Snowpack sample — Buffalo Mountain, Silverthorne, Colorado, USA (1/25/25, 10:11 AM MST)
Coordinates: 39.6222, -106.1139
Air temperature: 22 °F
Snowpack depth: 110 cm
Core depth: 10 cm
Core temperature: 46.4 °F
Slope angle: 12°, slope face: 102°
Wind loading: high
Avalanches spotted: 0
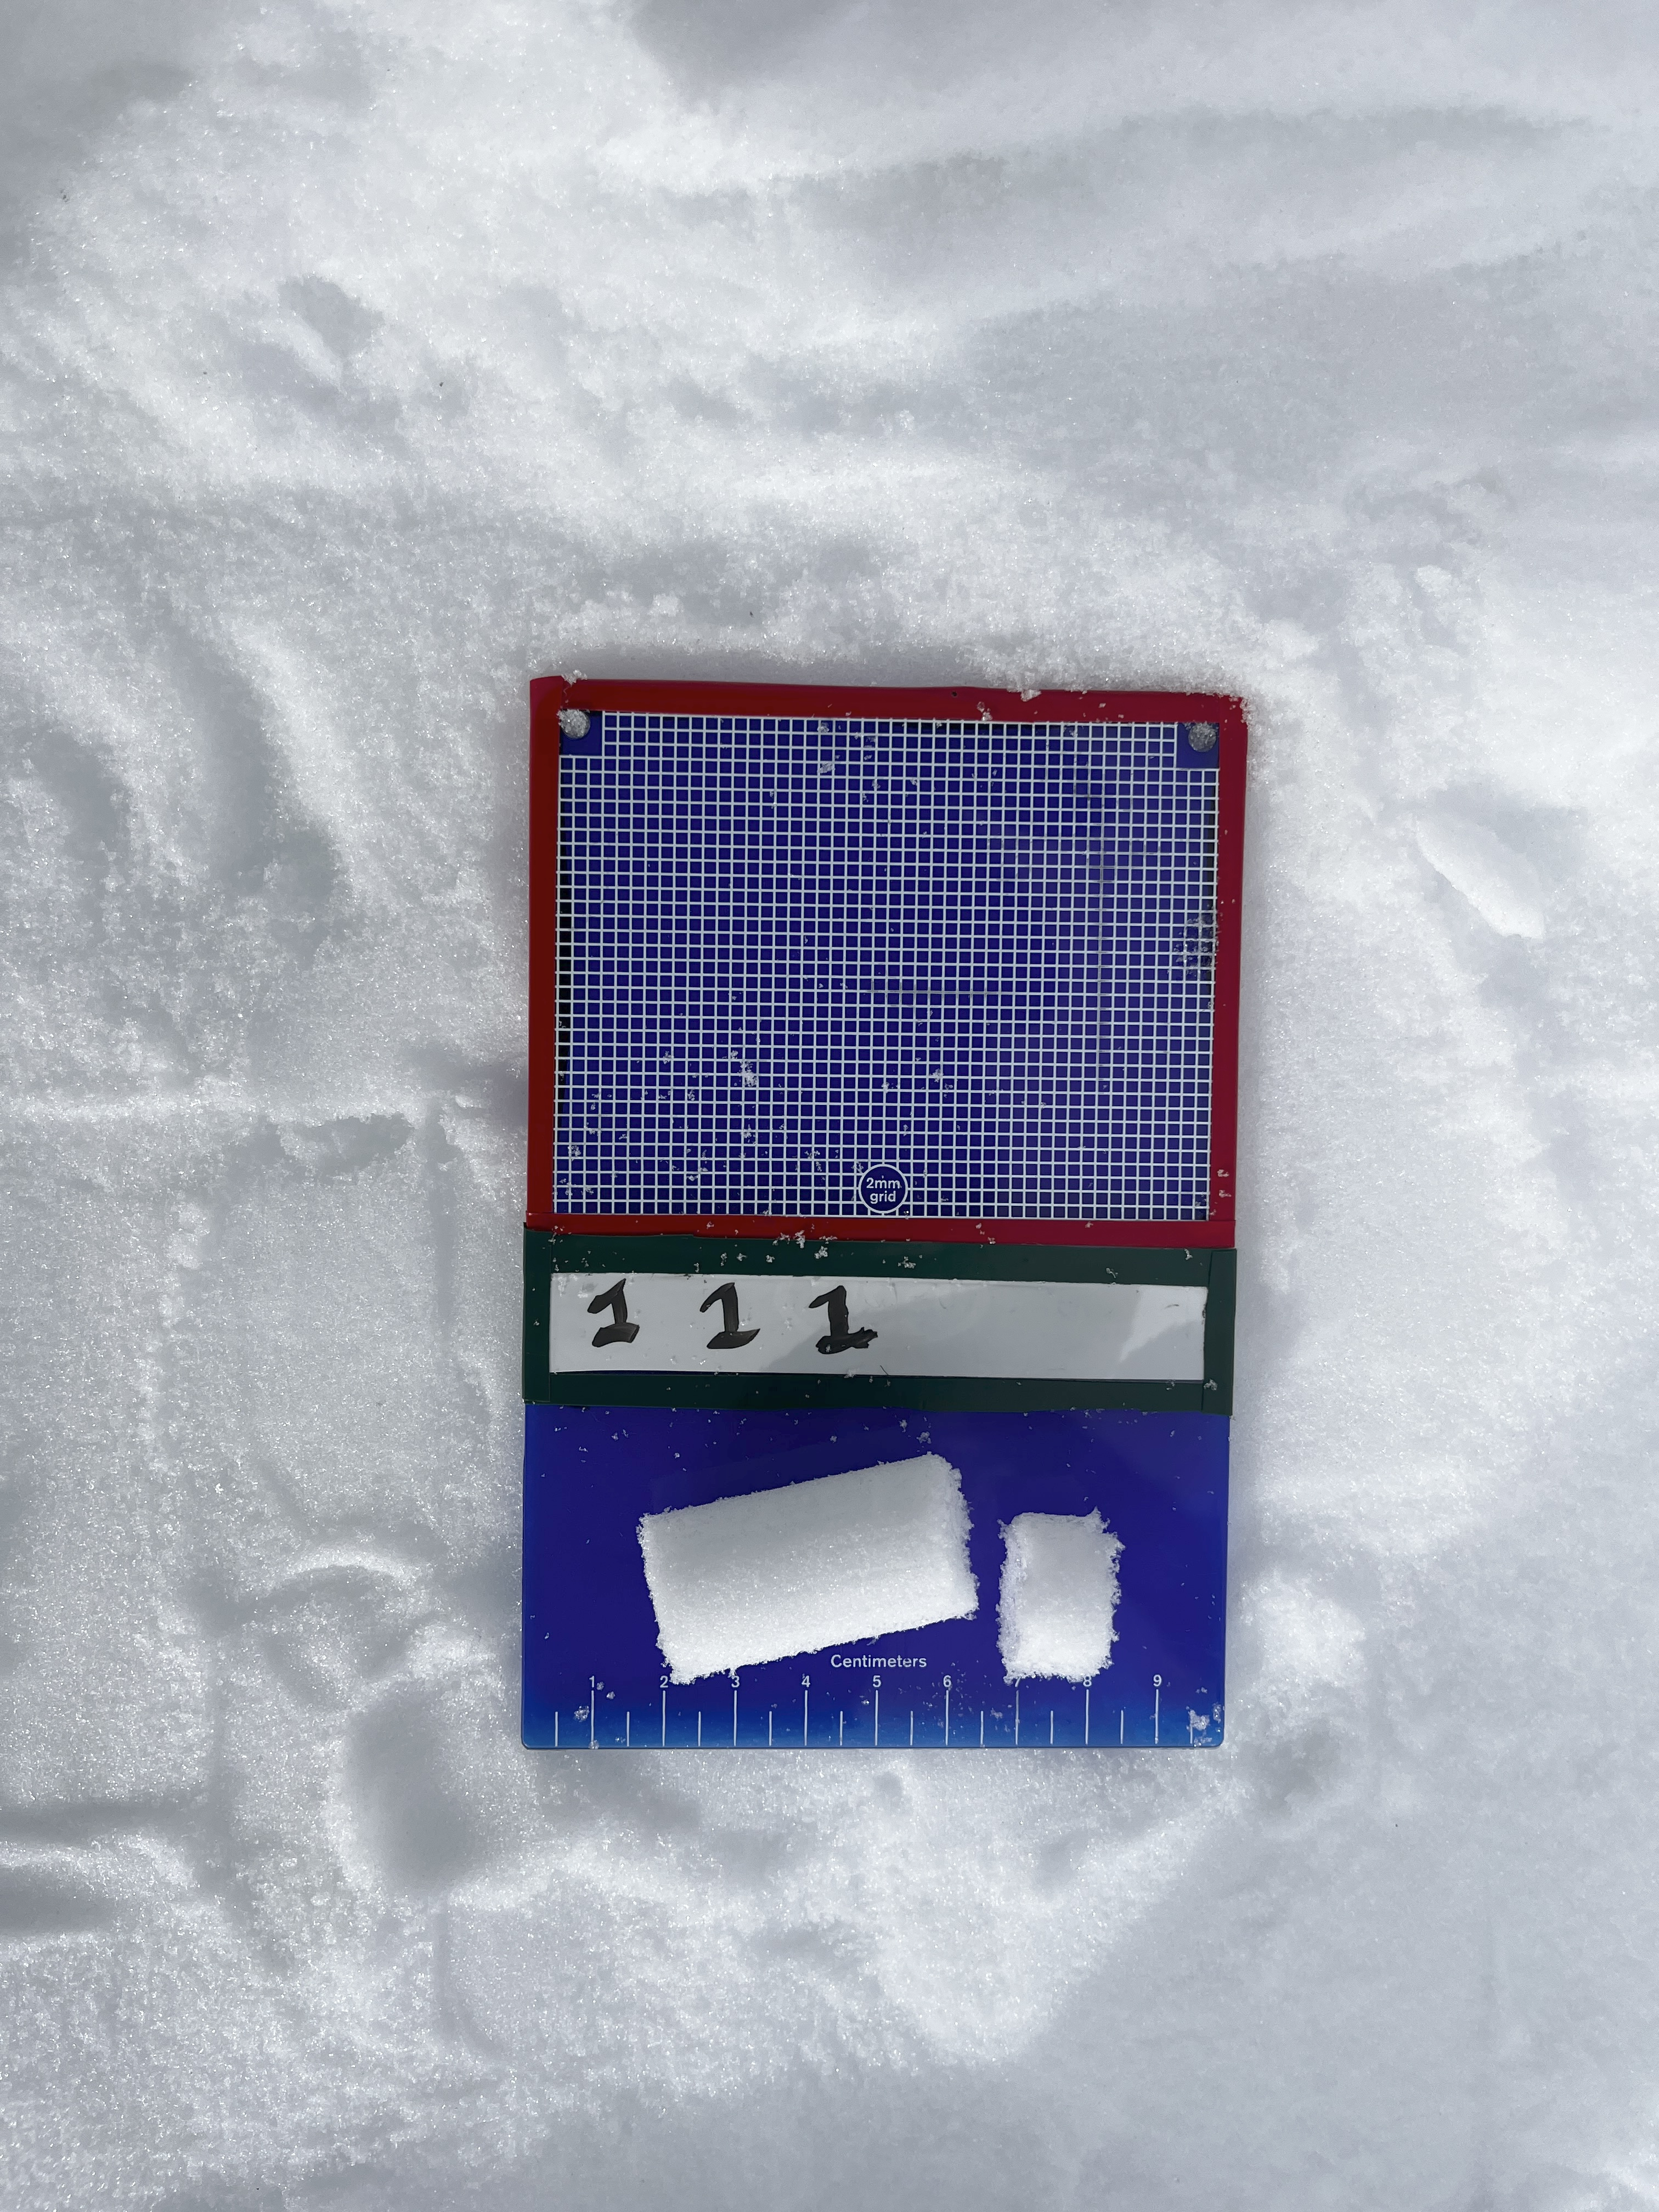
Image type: crystal_card
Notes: No avalanches nearby, collected on the outskirts of a fire break 15 meters from the treeline, on way to Buffalo and Red Mountain